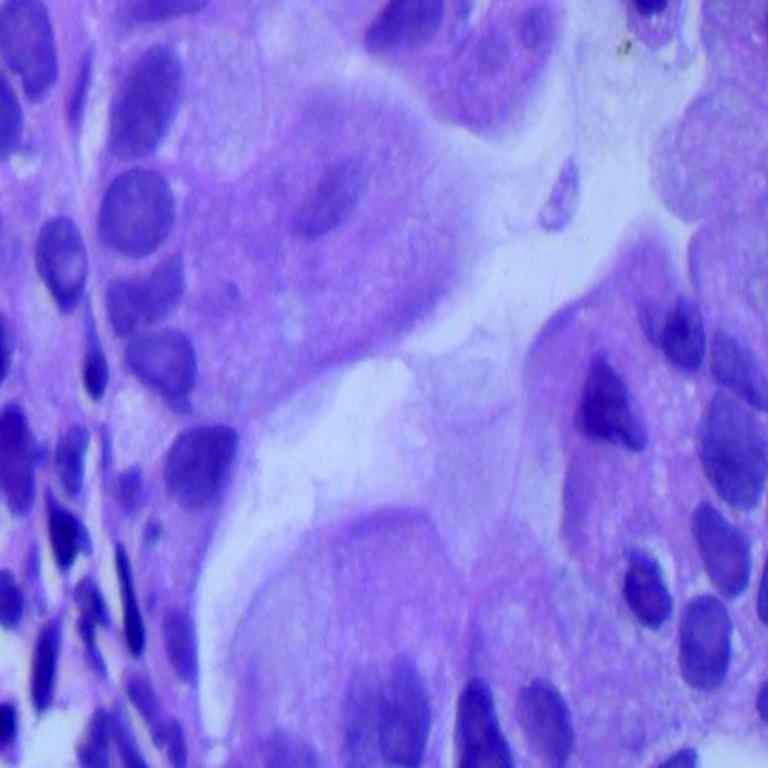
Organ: lung
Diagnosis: adenocarcinomas